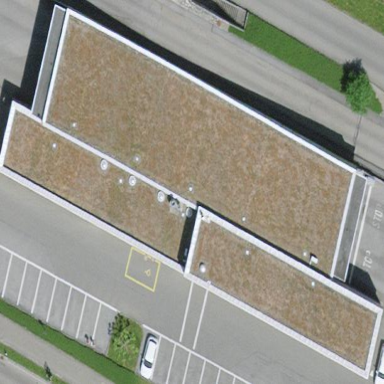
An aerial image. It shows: Government office building.